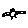
Label: bird